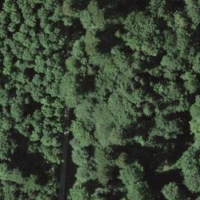
EUNIS habitat code: 41
Species observed at this site:
Petasites albus